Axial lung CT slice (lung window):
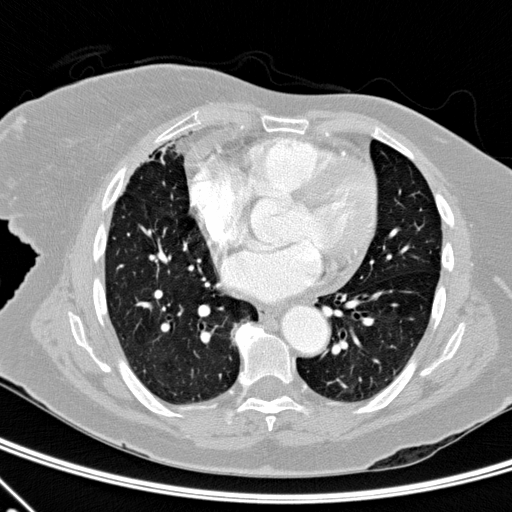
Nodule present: no